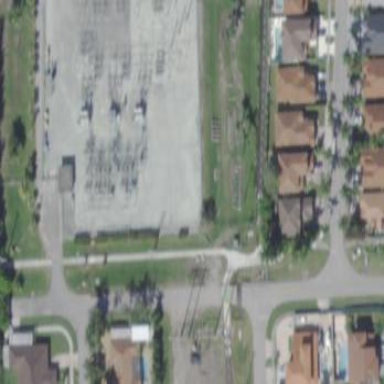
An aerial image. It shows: Outdoor distribution level power substation.